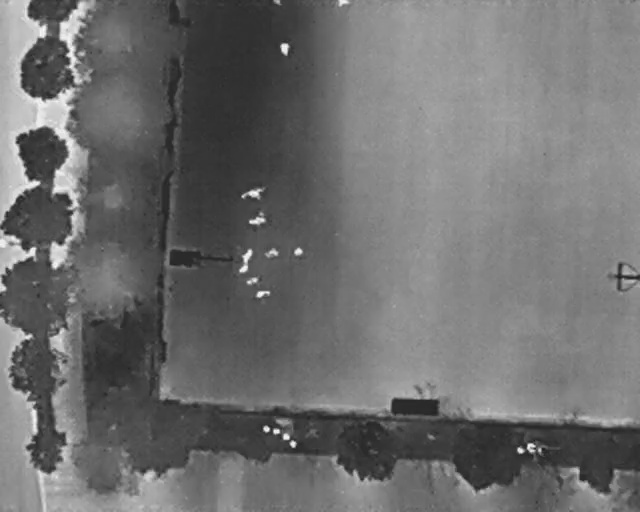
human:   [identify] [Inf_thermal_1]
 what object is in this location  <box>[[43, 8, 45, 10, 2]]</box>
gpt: <ref>1 medium person at the top</ref>

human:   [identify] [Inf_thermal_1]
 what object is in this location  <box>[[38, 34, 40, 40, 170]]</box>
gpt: <ref>1 large person at the center</ref>

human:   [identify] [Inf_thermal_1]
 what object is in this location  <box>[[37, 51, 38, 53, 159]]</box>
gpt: <ref>1 small person at the center</ref>